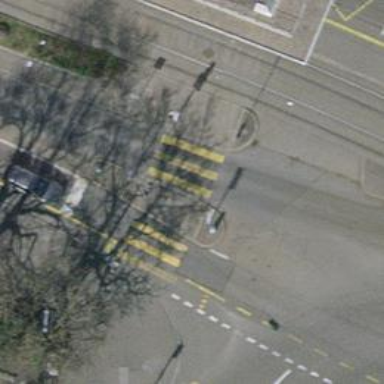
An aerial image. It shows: Residential road with asphalt surface.